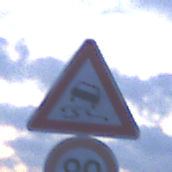
Verkehrszeichen: SchleuderOderRutschgefahr
Zusatzzeichen unten: Geschwindigkeit80
Umgebung: Outdoor, Urban
Tageszeit: Dawn
Wetter: PartlyCloudy
Licht: Natural
Jahreszeit: NotSpecified
Kontrast: LowContrast